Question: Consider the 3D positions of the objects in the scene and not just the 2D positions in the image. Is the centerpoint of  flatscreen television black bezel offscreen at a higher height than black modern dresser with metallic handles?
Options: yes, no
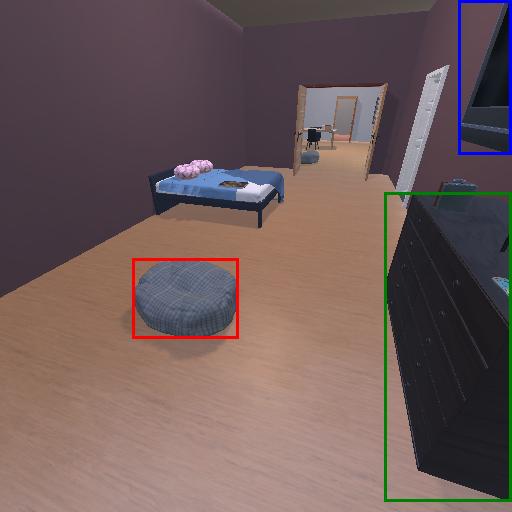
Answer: yes